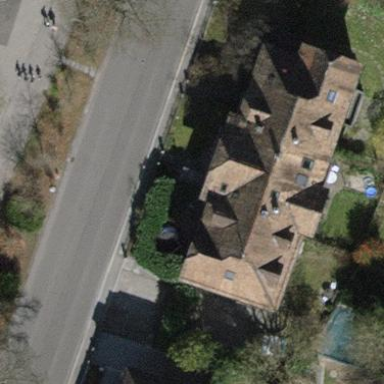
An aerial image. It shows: Gabled roofed house.